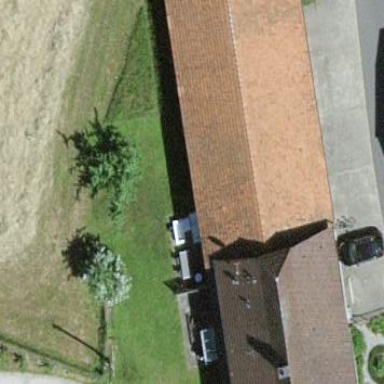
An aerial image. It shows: Farm building.